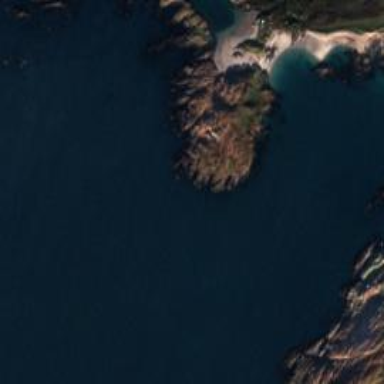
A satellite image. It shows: Islet along the coastline.